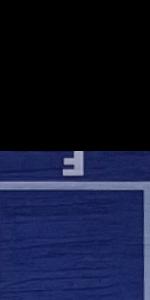
Label: Empty